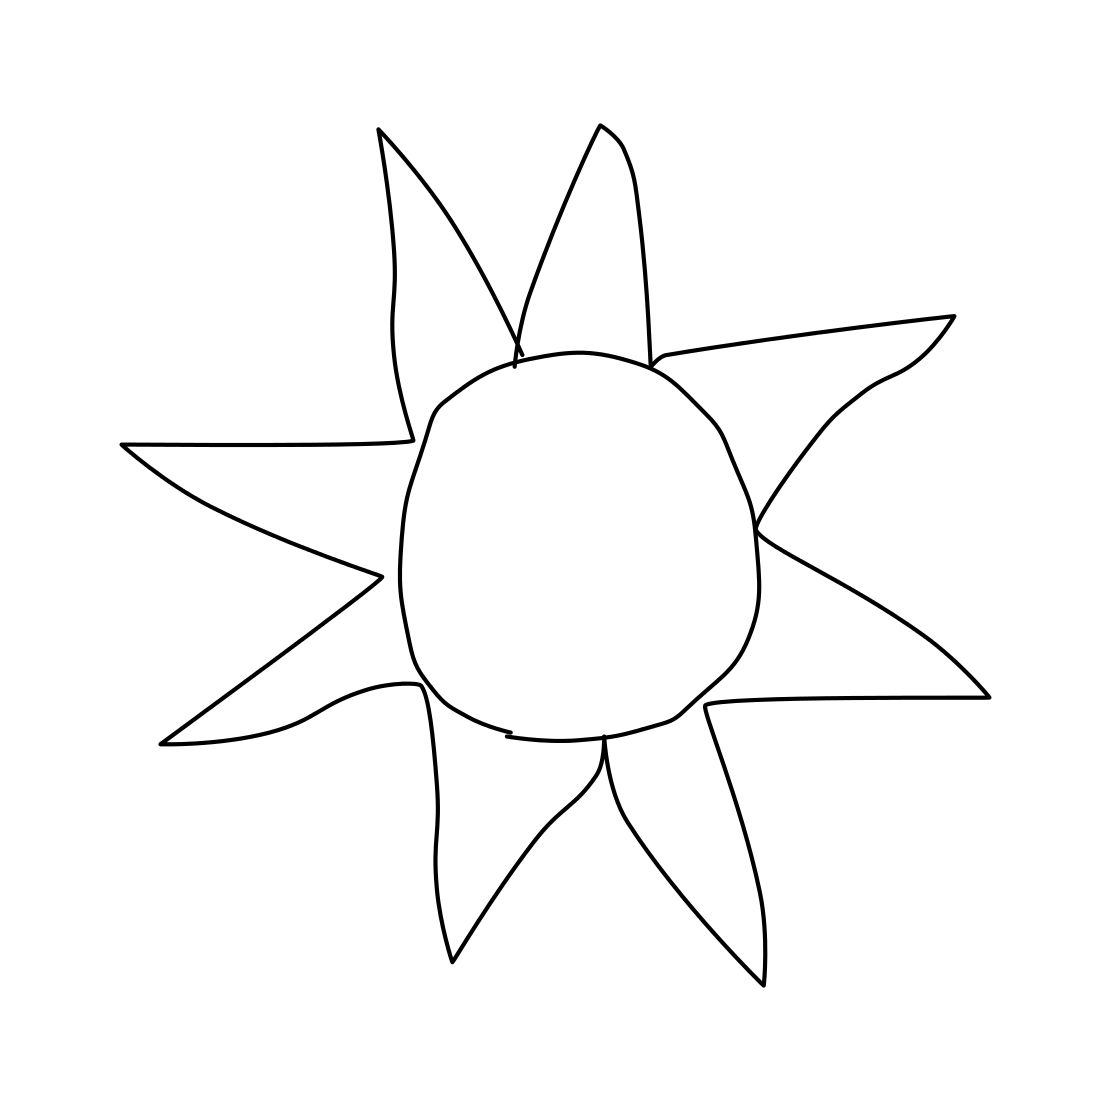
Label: sun